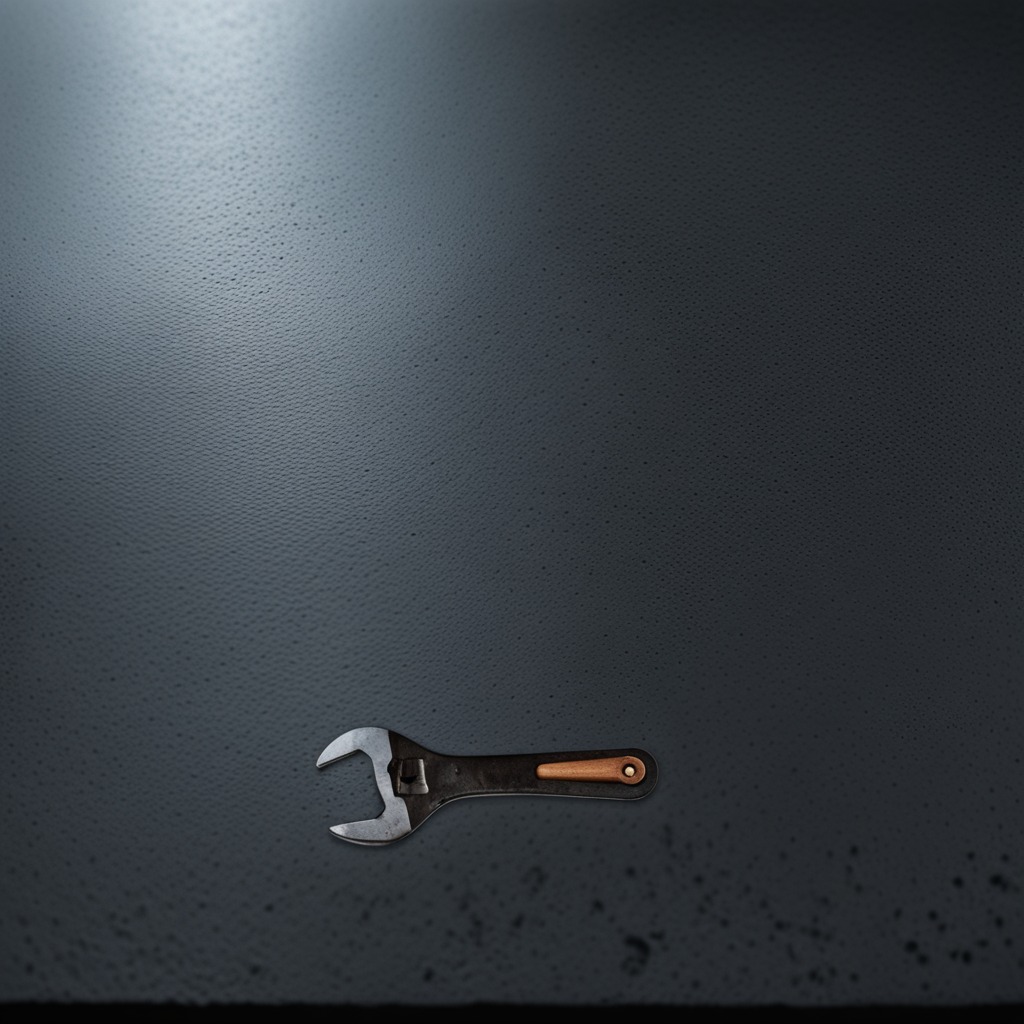
An wrench is lying on a clean granite table inside a workshop at night.